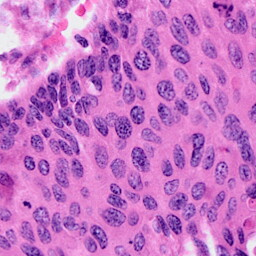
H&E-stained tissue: Cervix